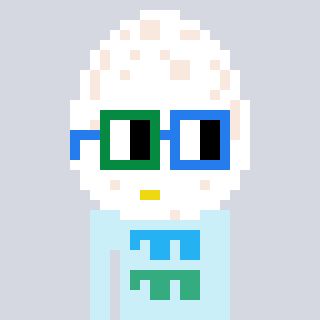
a pixel art character with square green and blue glasses, a egg-shaped head and a cold-colored body on a cool background